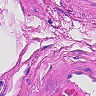
Metastatic tissue present: no